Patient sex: M
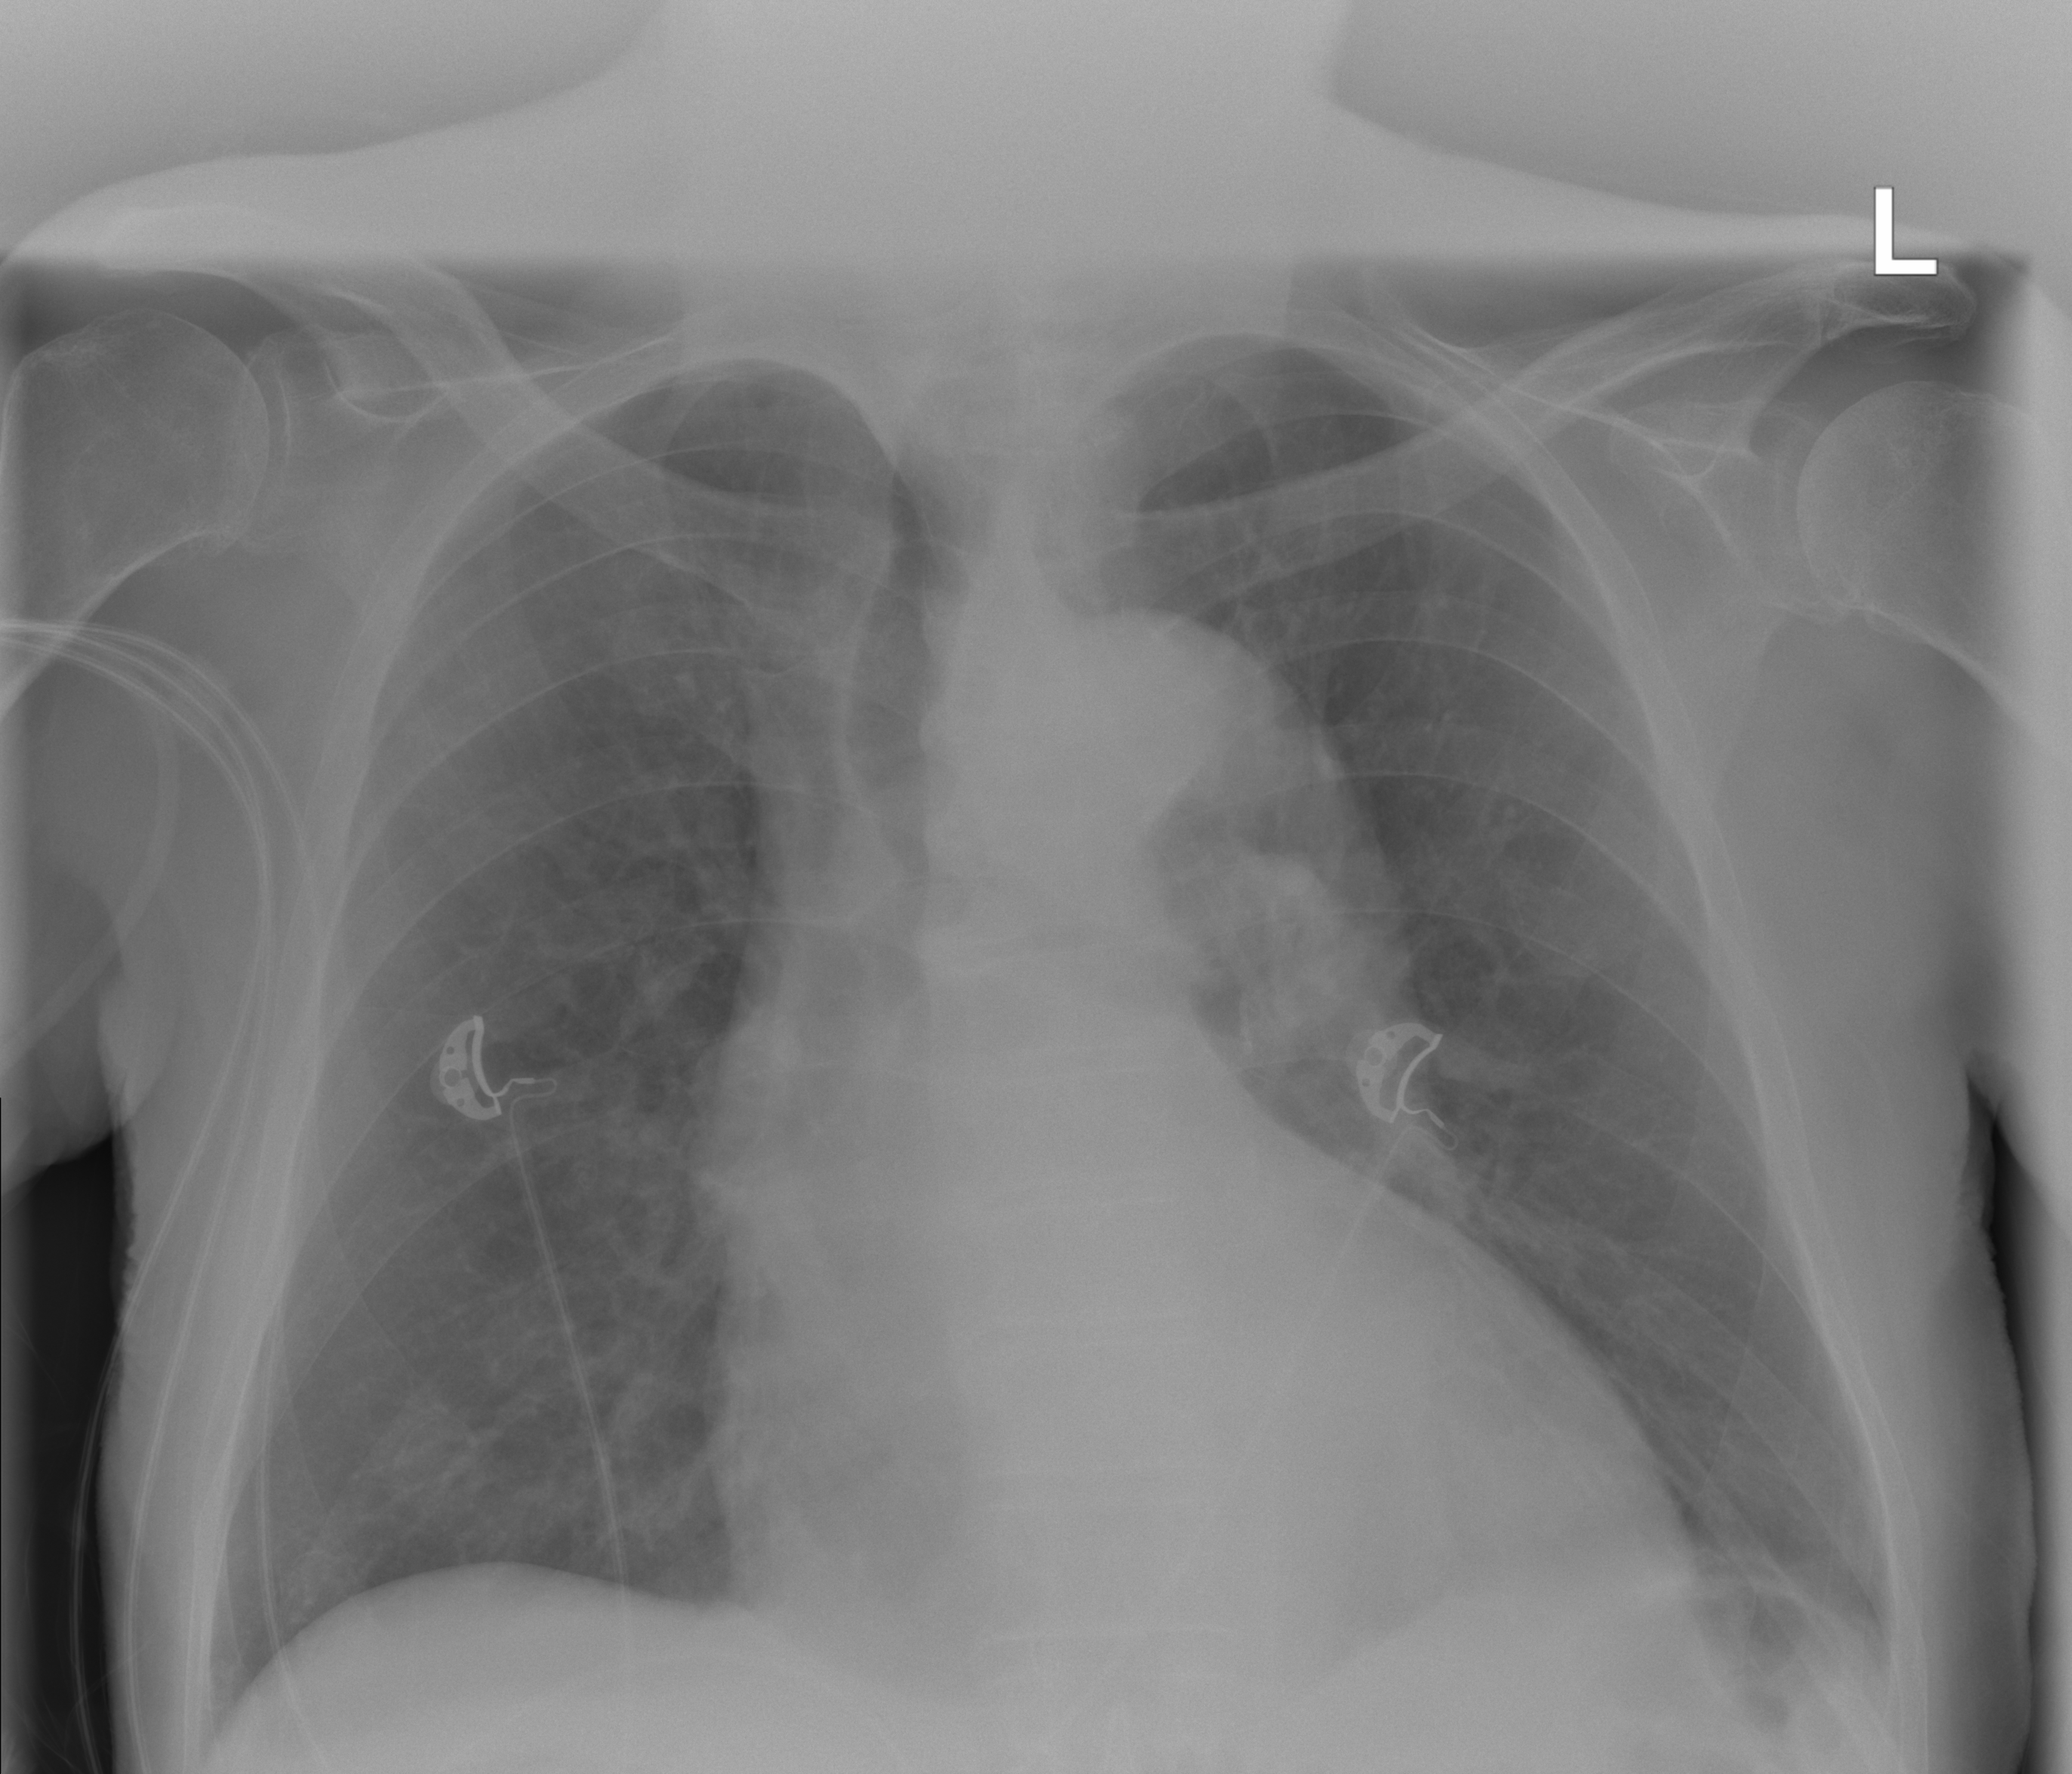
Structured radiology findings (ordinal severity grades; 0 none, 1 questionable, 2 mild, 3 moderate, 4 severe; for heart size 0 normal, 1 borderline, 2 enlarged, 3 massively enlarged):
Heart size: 2
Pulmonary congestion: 2
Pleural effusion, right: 0
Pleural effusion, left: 0
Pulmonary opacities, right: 0
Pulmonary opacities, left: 0
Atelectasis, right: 0
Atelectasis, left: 0